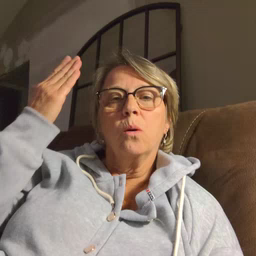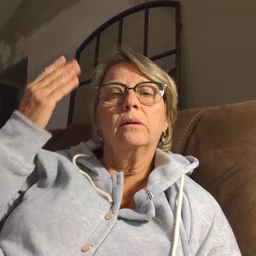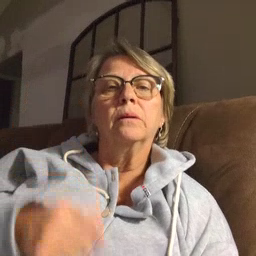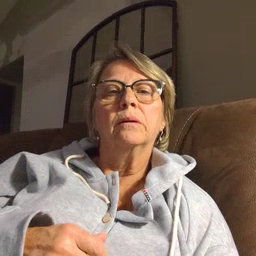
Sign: morning